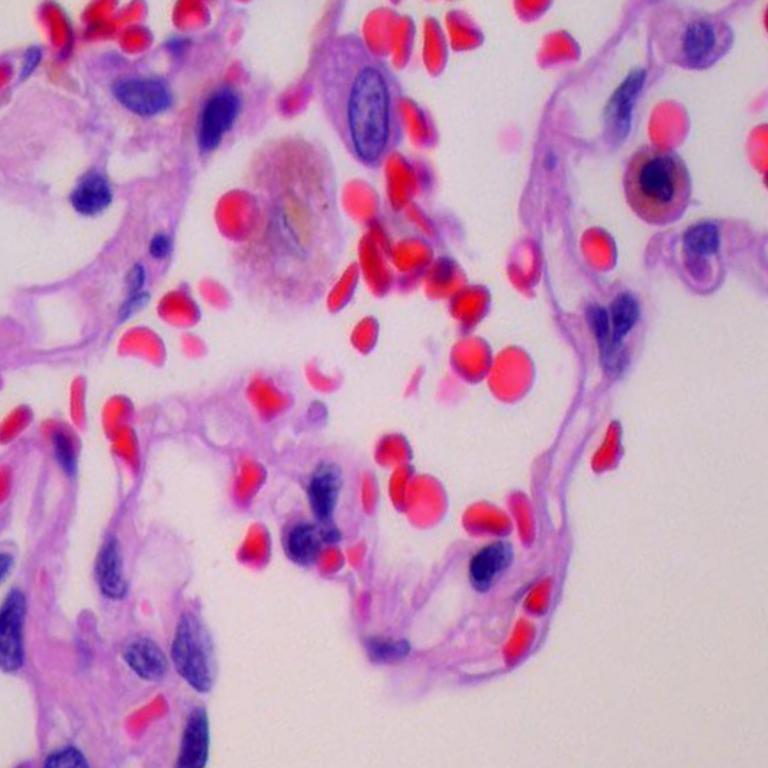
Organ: lung
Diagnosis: benign